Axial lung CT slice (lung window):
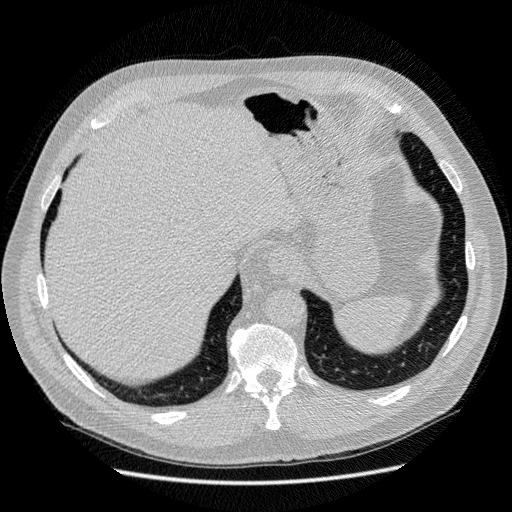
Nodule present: no